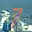
Label: 7